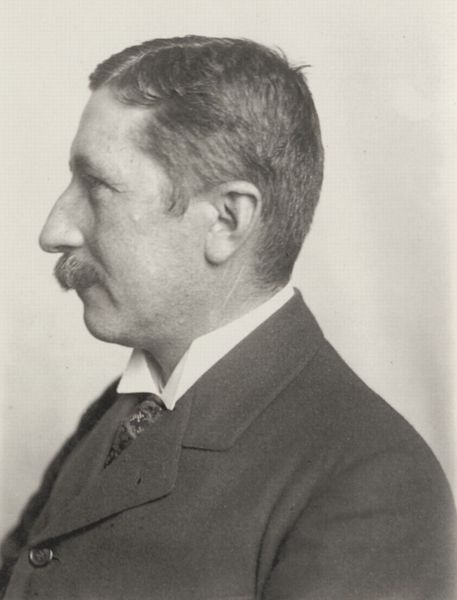
Titel: Oberstleutnant Picquart
Künstler: Francois Emile Zola
Schlagwörter: dunkel, mann, weiß, frisur, grau, haar, hell, hintergrund, mund, nase, ohr, profil, rücken, schwarz, stirn, blick, rock, anzug, bart, hemd, jacke, schnurrbart, augen, falten, kragen, ärmel, bildnis, hals, herr, portrait, porträt, auge, haare, mantel, augenbrauen, kinn, knopf, lippe, lippen, scheitel, schulter, schultern, lächeln, seitlich, wangen, leer, schnäuzer, falte, schnurbart, krawatte, ernst, grübchen, knopfloch, seitenansicht, augenbraue, knöpfe, hemdkragen, jackett, revers, schnauzbart, schnauzer, jacket, ohrläppchen, foto, fotografie, photographie, hitler, schwarz weiss, stehkragen, kurz, photo, kravatte, gekämmt, schlips, halbprofil, männlich, binder, oberlippenbart, kurzhaar, kurzhaarfrisur, nazi, unterlippe, jude, hend, nasenrücken, geheimratsecke, krawattenknoten, licppe, nkopf, rücen, lange nase, adlernase, ss, seitenaufnahme, manteel, nazt, ohrläppche